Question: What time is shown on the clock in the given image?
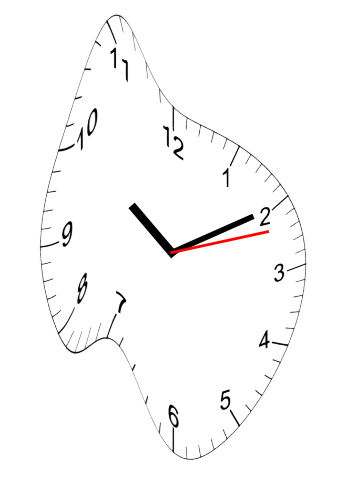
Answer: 10:10:12